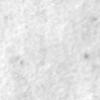
Label: no_change